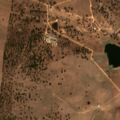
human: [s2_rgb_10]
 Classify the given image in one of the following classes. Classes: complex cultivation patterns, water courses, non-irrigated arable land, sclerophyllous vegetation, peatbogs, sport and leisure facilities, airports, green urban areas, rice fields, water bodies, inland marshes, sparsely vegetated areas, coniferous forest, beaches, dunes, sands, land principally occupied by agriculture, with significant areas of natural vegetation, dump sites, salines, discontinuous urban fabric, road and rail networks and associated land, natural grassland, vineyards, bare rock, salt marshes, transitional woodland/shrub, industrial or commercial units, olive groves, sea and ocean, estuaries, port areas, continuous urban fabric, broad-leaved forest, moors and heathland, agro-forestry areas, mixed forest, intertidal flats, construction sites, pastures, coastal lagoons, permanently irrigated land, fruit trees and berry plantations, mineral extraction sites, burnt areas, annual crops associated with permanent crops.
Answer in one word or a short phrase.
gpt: non-irrigated arable land, agro-forestry areas